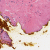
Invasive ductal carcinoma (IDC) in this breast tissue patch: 0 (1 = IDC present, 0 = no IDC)